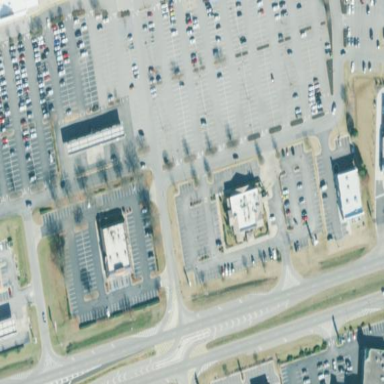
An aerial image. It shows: Asphalt parking aisle off service road.